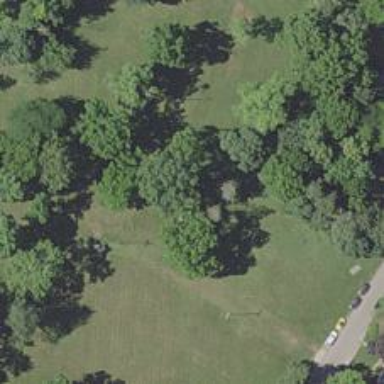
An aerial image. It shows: Disc golf hole.